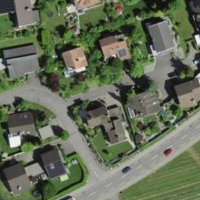
EUNIS habitat code: 54
Species observed at this site:
Vicia sepium
Cymbalaria muralis